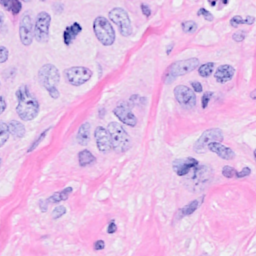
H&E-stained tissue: Breast